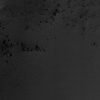
Atmospheric dust classification: not_dusty